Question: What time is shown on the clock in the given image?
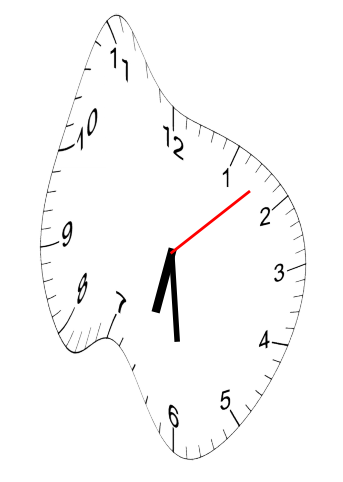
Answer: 06:29:08